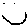
Label: smiley face